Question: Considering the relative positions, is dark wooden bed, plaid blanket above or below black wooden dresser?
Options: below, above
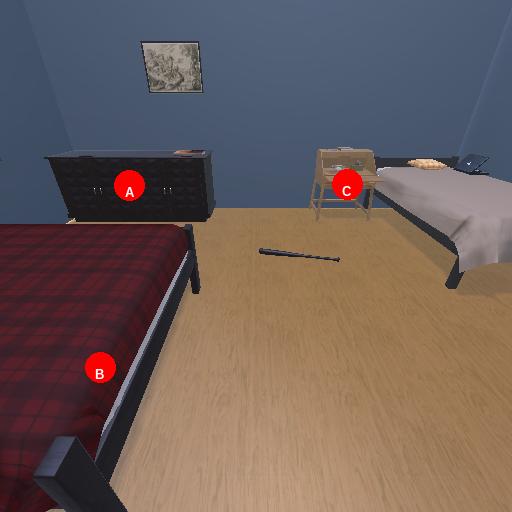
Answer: below